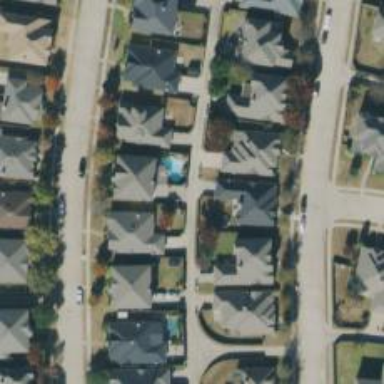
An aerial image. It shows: Alley classified as service road.